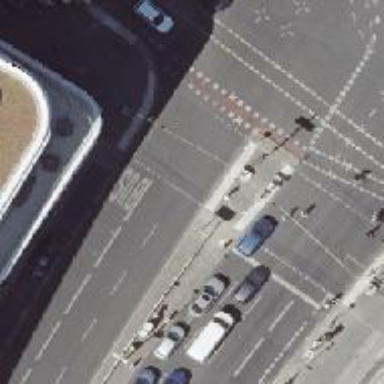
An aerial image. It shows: Road crossing with traffic signals.